Interaction volume radius: 10 \u00c5
Interaction volume height: 15 \u00c5
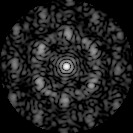
Disorder parameter: 0.6262